Field crop: maize
Growth stage: 1
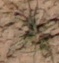
Species: lolium